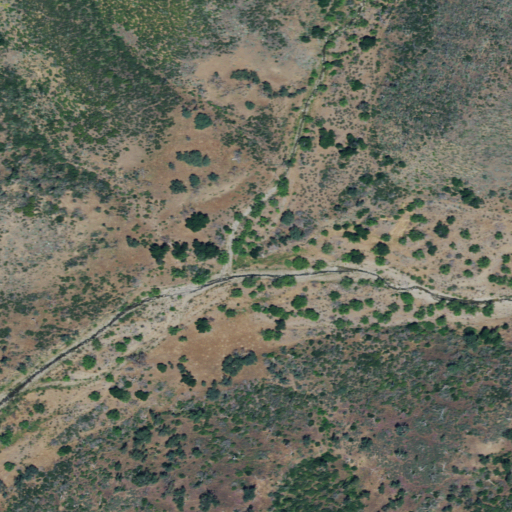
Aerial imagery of valley in California named Kerry Canyon containing shrub, open development, grassland, and mixed forest